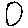
Label: circle